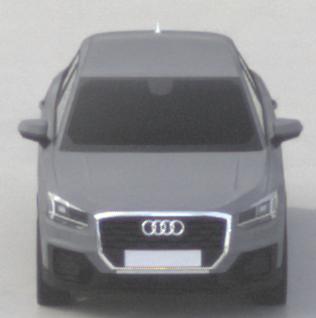
Make: Audi
Model: Q2
Model produced from: 2016
Model produced until: 2020
Doors: 5
Color: gray
Road condition: wet road
Daytime: morning or afternoon
Contrast: low contrast